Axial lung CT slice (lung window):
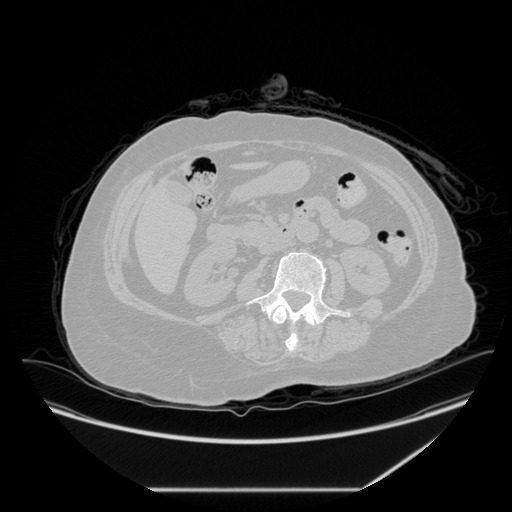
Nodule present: no